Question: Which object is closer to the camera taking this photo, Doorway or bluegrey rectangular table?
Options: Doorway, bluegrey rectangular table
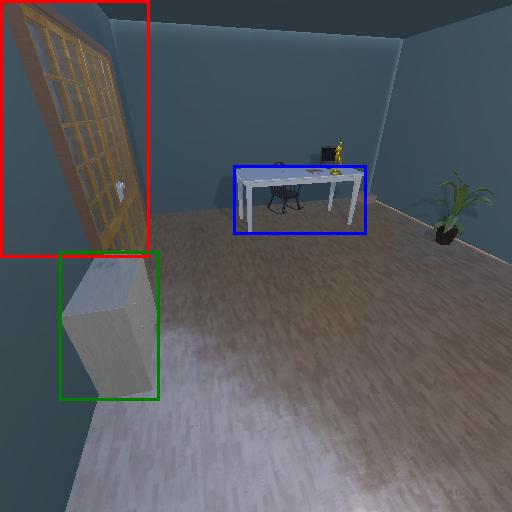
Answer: Doorway